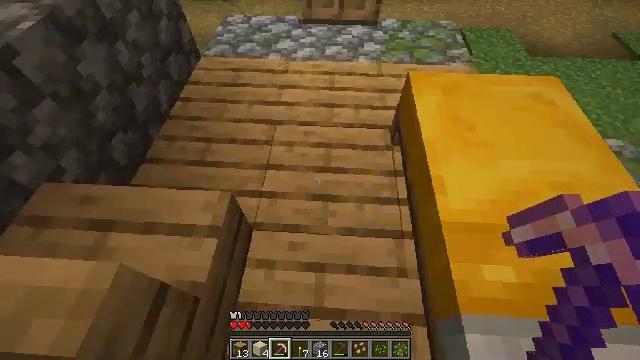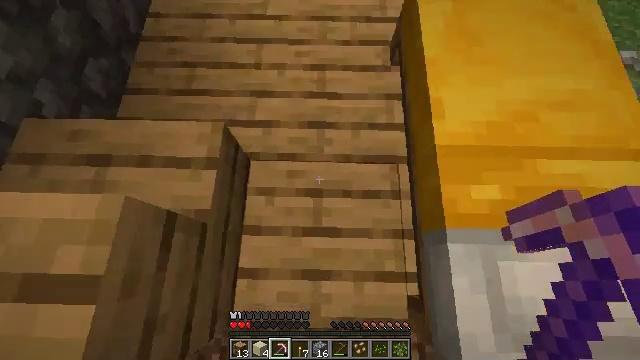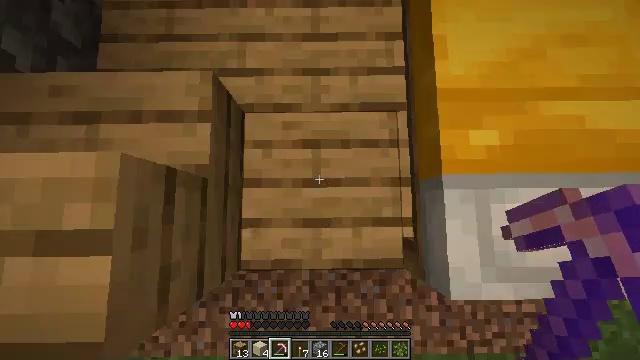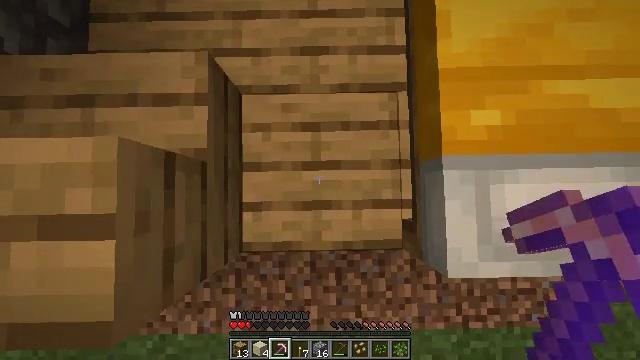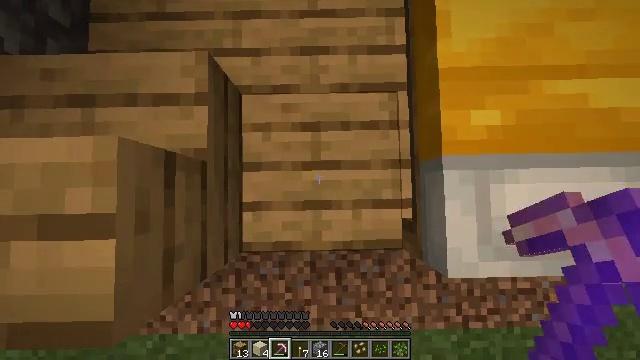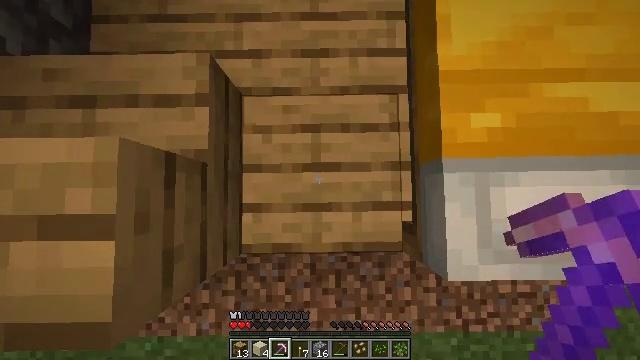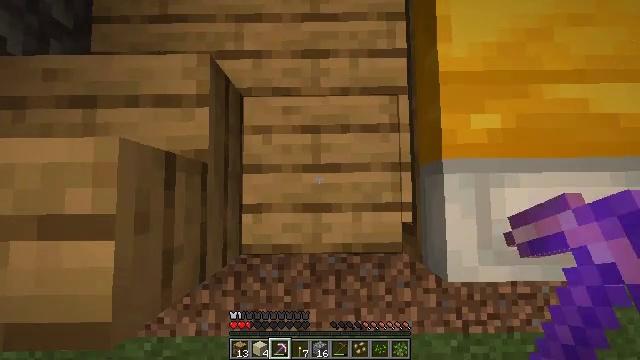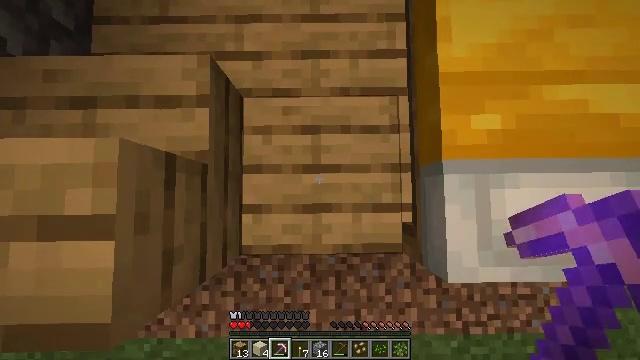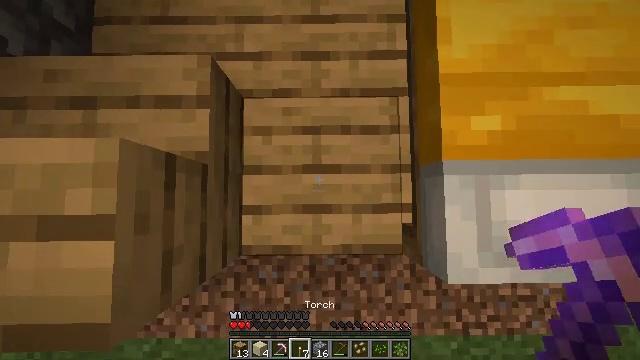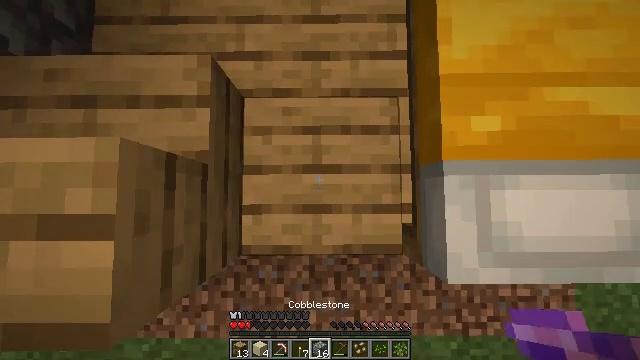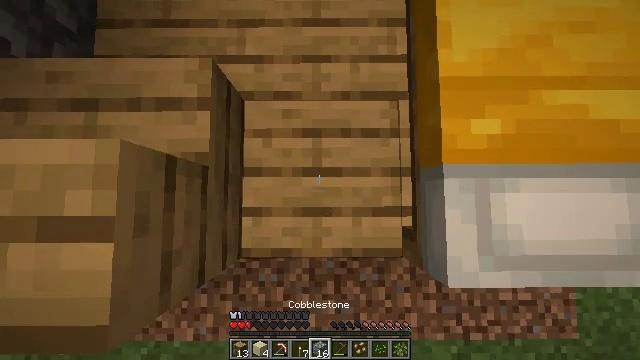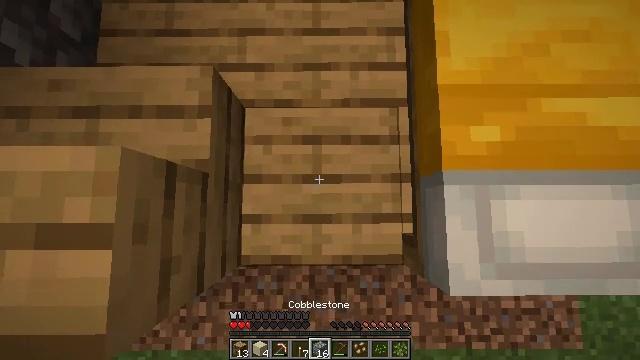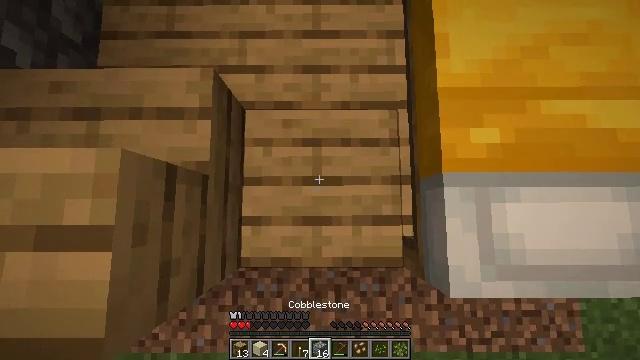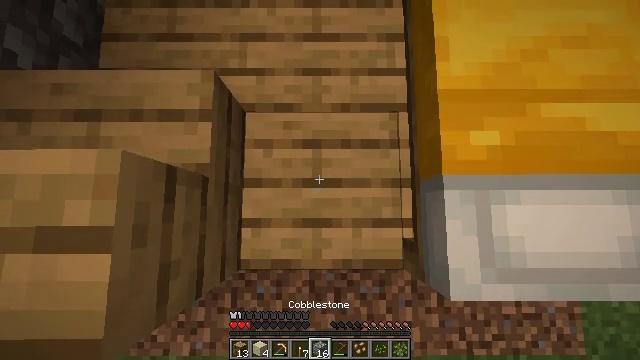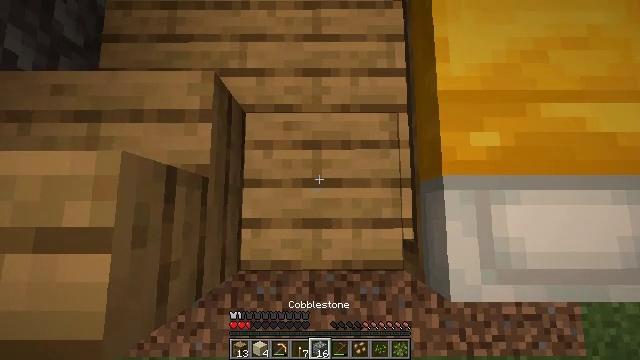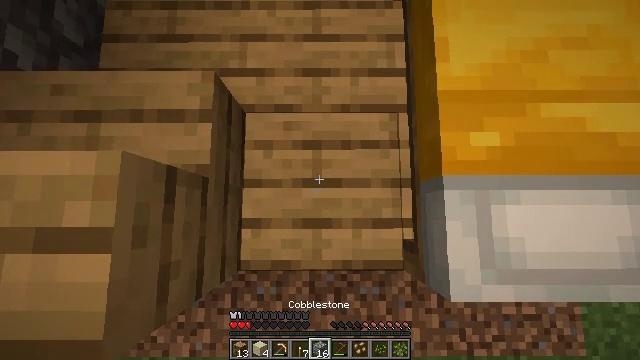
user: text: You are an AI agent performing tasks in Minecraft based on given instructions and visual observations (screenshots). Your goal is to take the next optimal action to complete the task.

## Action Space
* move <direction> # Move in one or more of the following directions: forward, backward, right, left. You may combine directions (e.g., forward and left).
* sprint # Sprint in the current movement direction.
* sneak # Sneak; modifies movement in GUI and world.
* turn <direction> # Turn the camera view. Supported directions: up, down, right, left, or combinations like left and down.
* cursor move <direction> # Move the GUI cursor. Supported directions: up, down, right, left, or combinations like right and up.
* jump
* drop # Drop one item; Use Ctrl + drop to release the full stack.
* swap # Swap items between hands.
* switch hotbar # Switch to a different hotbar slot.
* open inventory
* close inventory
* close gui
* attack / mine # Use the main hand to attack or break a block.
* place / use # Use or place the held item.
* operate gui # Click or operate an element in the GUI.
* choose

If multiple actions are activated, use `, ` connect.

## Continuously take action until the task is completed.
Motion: motion action
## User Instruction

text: Gather some oak planks.
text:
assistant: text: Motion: turn right and down
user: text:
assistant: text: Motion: turn right and down
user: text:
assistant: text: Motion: turn down
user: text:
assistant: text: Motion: no_op
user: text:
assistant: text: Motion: no_op
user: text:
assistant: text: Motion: no_op
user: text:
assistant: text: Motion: no_op
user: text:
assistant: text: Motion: no_op
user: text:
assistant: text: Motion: no_op
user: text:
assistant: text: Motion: no_op
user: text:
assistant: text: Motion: turn up
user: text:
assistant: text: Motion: no_op
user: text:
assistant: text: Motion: no_op
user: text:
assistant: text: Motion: no_op
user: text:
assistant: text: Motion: no_op
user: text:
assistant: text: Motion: no_op
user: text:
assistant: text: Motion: no_op
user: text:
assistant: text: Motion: no_op
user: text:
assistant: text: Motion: no_op
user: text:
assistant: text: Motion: no_op
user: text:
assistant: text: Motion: no_op
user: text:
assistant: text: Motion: no_op
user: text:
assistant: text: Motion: no_op
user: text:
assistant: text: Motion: no_op
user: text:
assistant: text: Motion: no_op
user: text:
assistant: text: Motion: no_op
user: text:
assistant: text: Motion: no_op
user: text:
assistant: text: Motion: no_op
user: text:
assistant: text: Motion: no_op
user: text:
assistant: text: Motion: turn down